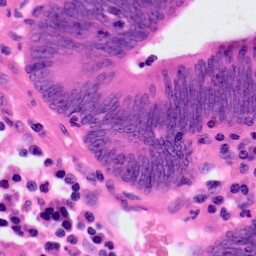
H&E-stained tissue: Colon